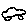
Label: car